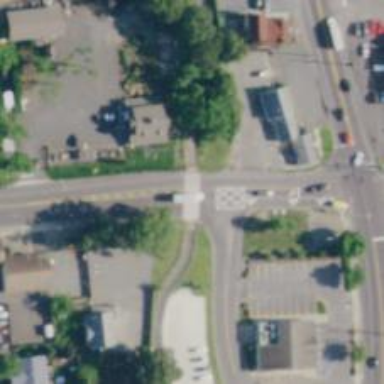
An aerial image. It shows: Marked crossing for cyclists on cycleway.